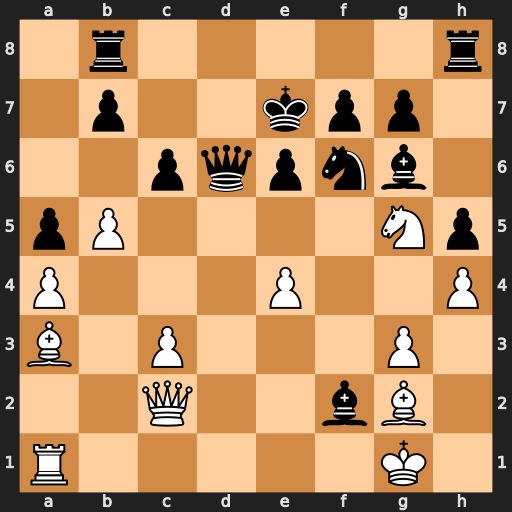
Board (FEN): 1r5r/1p2kpp1/2pqpnb1/pP4Np/P3P2P/B1P3P1/2Q2bB1/R5K1
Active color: w
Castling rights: -
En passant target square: -
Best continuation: Qxf2 Qxa3 Rxa3